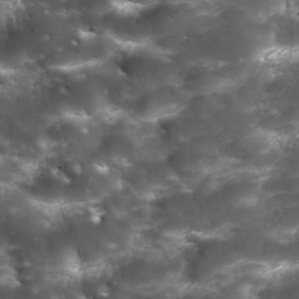
Label: non_frost